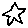
Label: star